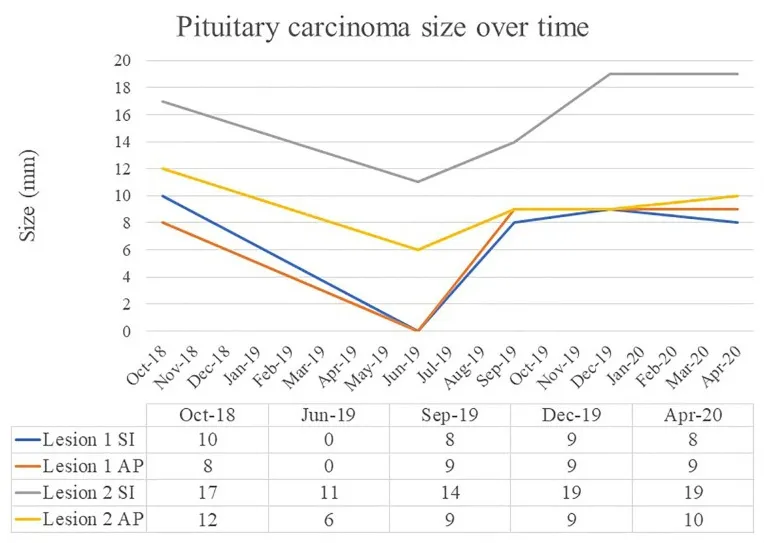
Pituitary carcinoma size (mm) over time. Superior to inferior measurement (SI), Anterior to posterior measurement (AP).
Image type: pathology (immunostaining)